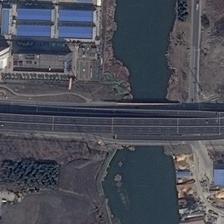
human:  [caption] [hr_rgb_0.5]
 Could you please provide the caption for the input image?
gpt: some buildings are in two sides of a river with a bridge .

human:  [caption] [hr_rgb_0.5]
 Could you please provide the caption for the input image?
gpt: on the left hand of the bridge across the river, there are some blue buildings .

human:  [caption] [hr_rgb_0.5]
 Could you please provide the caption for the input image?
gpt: a bridge is on a river with some buildings on the bank of the river .

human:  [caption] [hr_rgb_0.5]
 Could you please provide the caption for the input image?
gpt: a bridge is on a river with some buildings on two sides of it .

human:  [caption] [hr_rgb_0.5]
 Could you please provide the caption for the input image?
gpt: a bridge is on a river with some buildings on two sides of it .